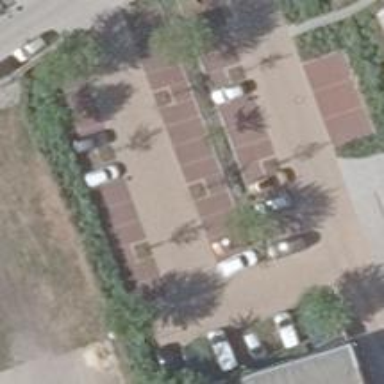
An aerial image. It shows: Paved parking area.